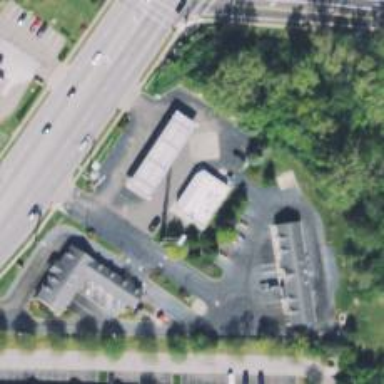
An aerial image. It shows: Convenience shop.